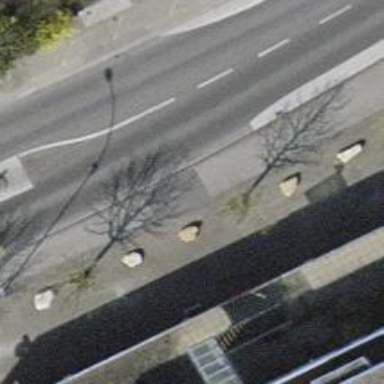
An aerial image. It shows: Block barrier.